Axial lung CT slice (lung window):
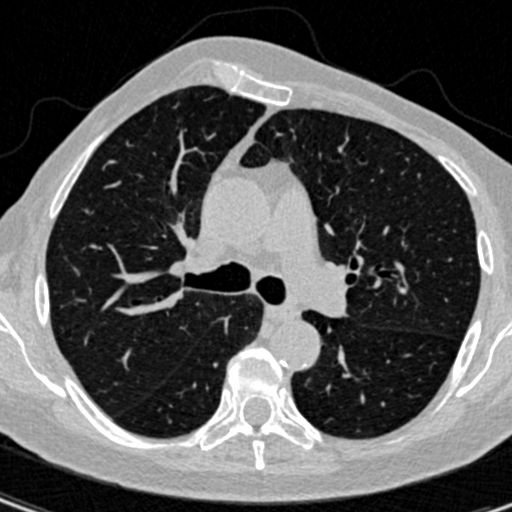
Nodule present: no